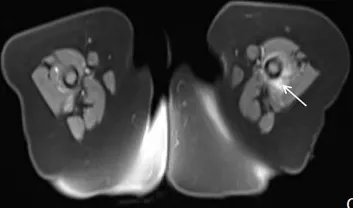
Imaging results. (C, D) MRI of the lower extremity revealed a significant mass reduction after four months of treatment.
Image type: radiology (mri)